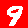
Digit: 9